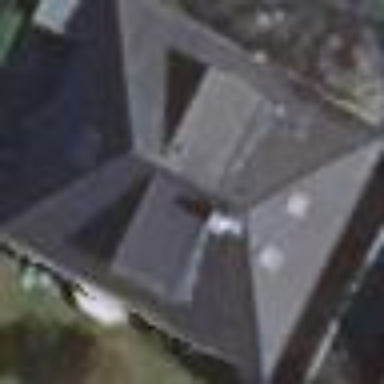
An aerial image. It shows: Simple house.